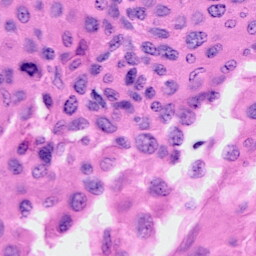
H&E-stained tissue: Cervix